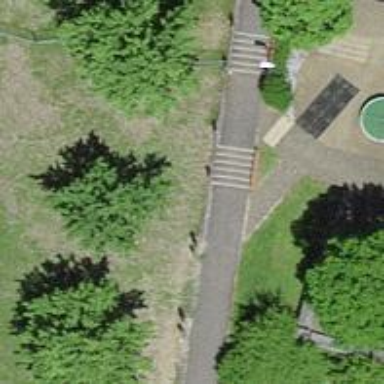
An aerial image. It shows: Paved steps.